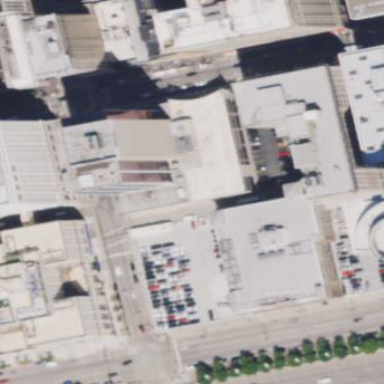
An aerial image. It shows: Part of building.